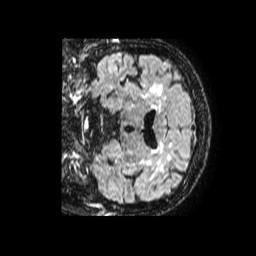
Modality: FLAIR
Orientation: coronal
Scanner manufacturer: philips
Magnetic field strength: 1.5 T
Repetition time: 4.8 s
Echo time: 0.3364 s